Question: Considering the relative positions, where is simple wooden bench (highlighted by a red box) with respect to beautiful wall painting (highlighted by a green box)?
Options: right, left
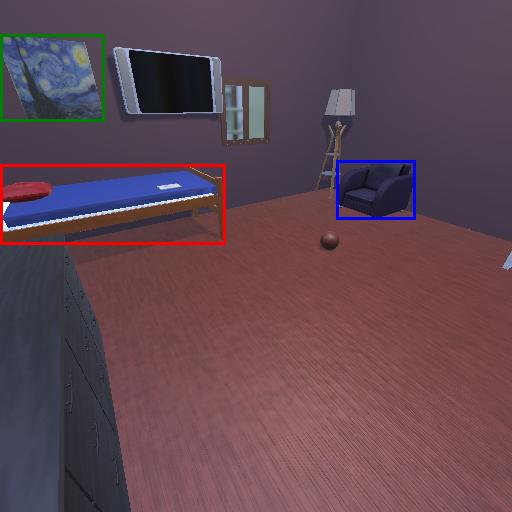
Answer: right